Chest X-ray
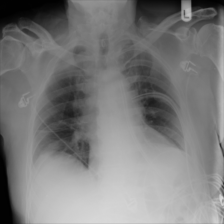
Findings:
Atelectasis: positive
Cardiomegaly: negative
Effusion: negative
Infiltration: negative
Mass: negative
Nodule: negative
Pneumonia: negative
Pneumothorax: negative
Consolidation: negative
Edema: negative
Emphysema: negative
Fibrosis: negative
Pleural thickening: negative
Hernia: negative